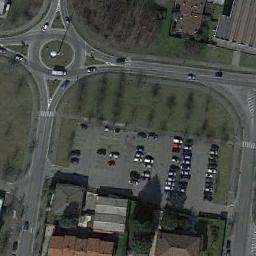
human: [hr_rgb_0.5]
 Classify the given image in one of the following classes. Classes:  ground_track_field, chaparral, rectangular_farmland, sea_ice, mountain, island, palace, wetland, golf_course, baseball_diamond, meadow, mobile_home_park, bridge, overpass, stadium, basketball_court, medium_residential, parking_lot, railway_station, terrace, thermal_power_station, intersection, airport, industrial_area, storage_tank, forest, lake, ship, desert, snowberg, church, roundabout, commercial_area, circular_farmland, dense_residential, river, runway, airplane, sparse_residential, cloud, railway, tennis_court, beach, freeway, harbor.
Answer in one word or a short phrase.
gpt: roundabout